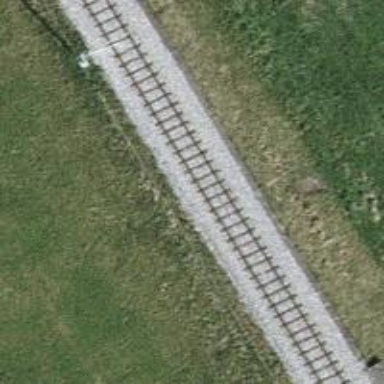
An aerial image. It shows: Narrow-gauge railway track with electrified contact line. The railway has one track.